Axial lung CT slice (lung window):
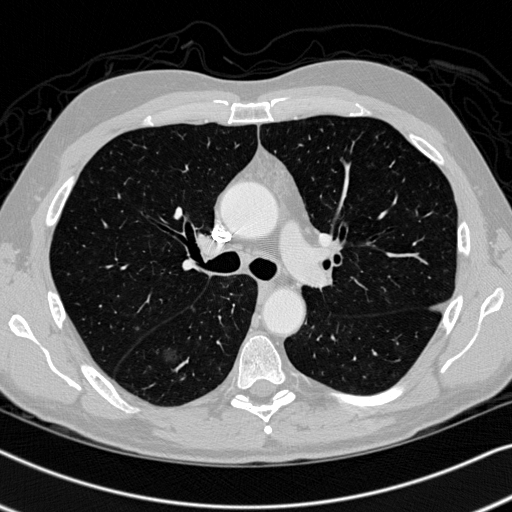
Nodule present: yes
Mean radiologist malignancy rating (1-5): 3